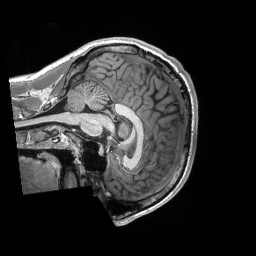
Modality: T1w
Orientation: sagittal
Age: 23
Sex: male
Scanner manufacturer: siemens
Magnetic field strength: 3 T
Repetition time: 2.3 s
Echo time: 0.00298 s